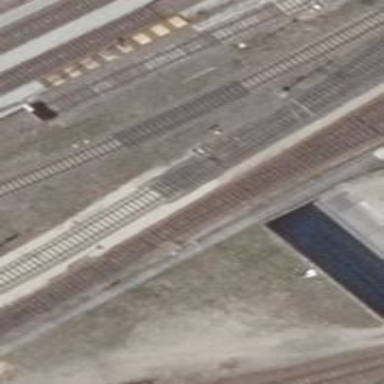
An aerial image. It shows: Railway switch.